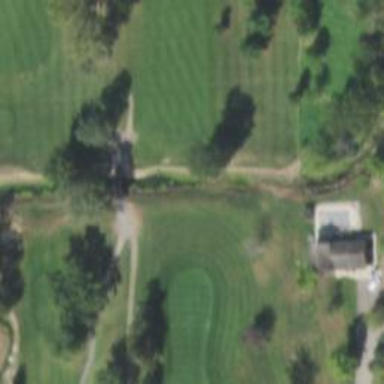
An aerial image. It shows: Golf hole.